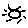
Label: sun